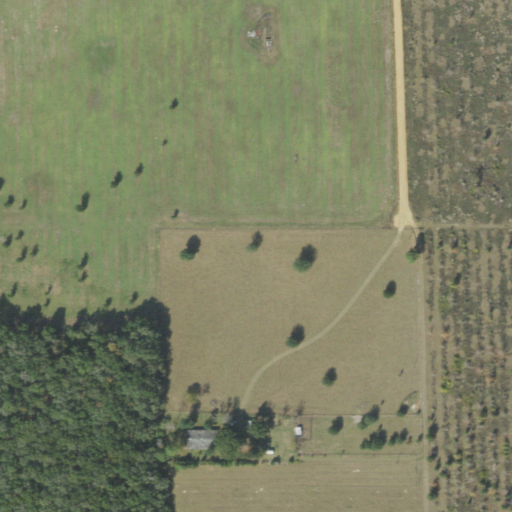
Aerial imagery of island in Florida named Carters Island containing pasture, open development, cultivated crops, evergreen forest, and mixed forest